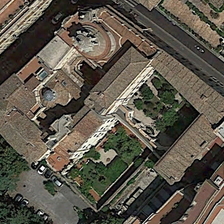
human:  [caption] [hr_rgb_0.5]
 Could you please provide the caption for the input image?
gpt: a red church is near some green plants and a road .

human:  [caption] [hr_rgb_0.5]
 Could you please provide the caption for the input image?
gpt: a red church is near some green plants and a road .

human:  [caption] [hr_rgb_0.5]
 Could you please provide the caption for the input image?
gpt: on either side of the white church are red buildings .

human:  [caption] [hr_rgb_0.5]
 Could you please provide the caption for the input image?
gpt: the white church is located in the center of the square .

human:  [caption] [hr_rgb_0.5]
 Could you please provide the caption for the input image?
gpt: the white church is located in the center of the square .